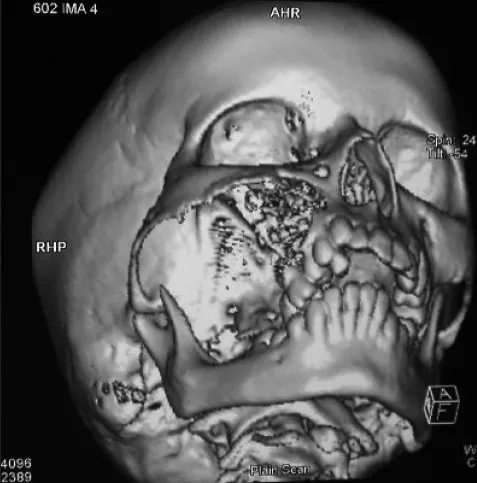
Computed tomographic image showing involvement of the maxillary sinus with the erosion of alveolar bone and medial, lateral and superior walls of the sinus.
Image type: radiology (ct)